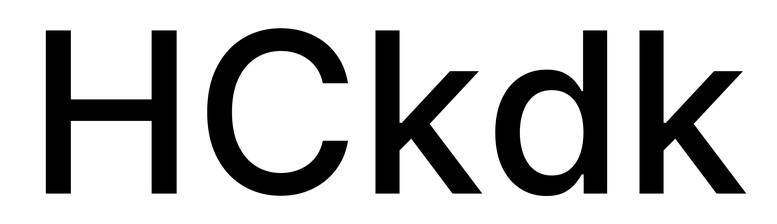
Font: Inter_Medium